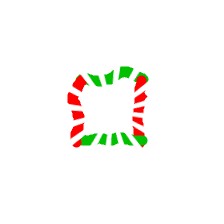
Shape: square